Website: bh-photo
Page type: delivery-shipping
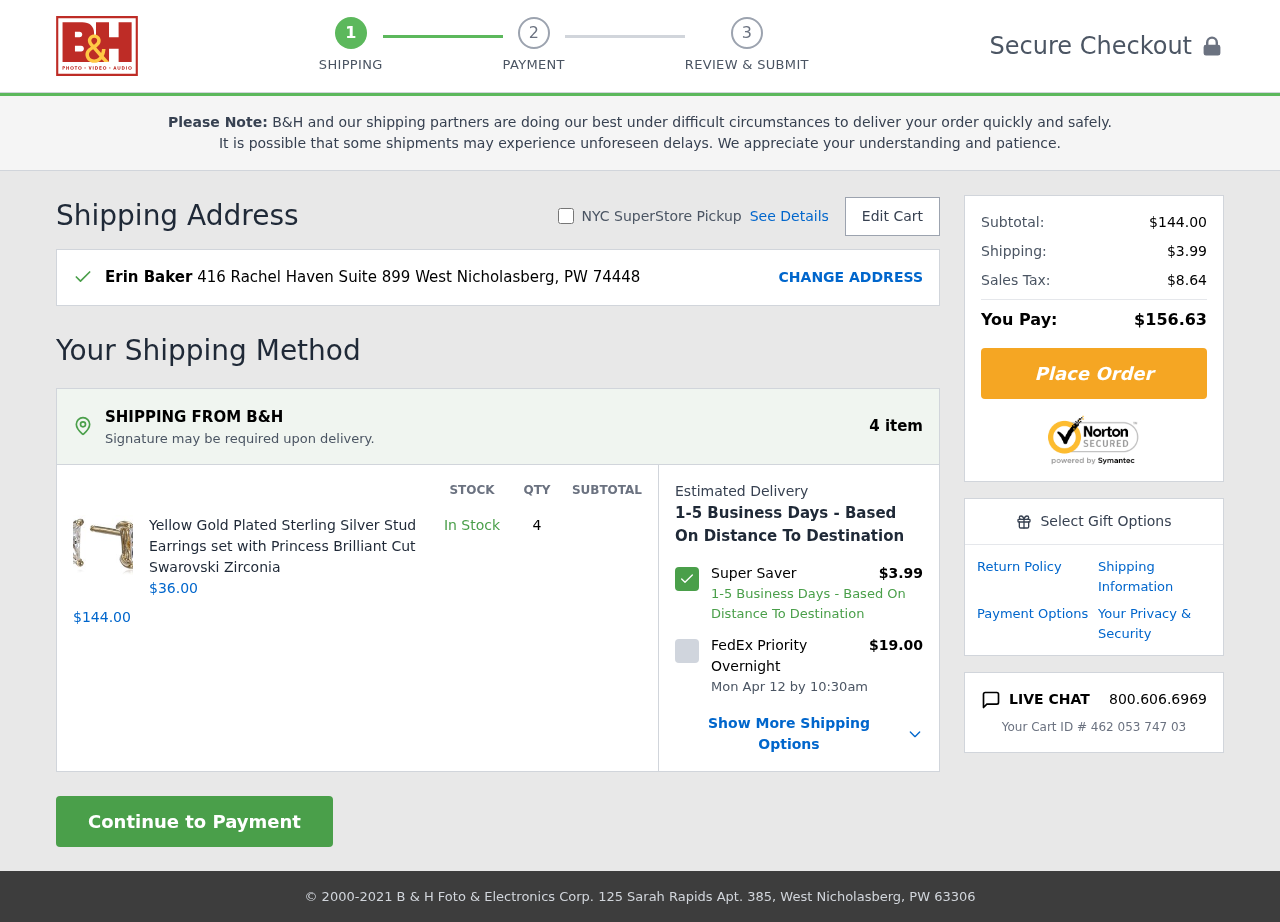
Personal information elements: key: PII_FULLNAME
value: Erin Baker
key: PII_STREET
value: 416 Rachel Haven Suite 899
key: PII_CITY_STATE_ZIP
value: West Nicholasberg, PW 74448
Product elements: key: PRODUCT1_NAME
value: Yellow Gold Plated Sterling Silver Stud Earrings set with Princess Brilliant Cut Swarovski Zirconia
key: PRODUCT1_PRICE
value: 36
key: PRODUCT1_QUANTITY
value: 4
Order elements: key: ORDER_NUM_ITEMS
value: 4 item
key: ORDER_SUBTOTAL2
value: $144.00
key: ORDER_SHIPPING_COST
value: $3.99
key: ORDER_DELIVERY_DATE
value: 1-5 Business Days - Based On Distance To Destination
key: ORDER_SUBTOTAL
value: $144.00
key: ORDER_SHIPPING_COST2
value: $3.99
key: ORDER_TAX
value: $8.64
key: ORDER_TOTAL
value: $156.63
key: ORDER_CART_ID
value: Your Cart ID # 462 053 747 03